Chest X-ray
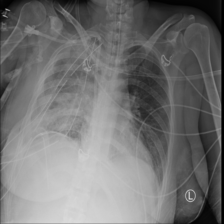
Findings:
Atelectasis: positive
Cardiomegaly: negative
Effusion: negative
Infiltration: positive
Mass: negative
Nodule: negative
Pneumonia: negative
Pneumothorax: negative
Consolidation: positive
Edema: negative
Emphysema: negative
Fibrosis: negative
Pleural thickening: negative
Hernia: negative